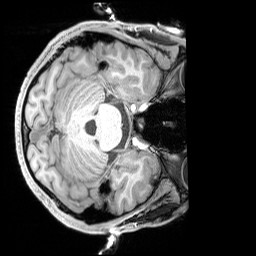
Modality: T1w
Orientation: axial
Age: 23
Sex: male
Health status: healthy
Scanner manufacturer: siemens
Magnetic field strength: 3 T
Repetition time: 1.65 s
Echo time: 0.00182 s